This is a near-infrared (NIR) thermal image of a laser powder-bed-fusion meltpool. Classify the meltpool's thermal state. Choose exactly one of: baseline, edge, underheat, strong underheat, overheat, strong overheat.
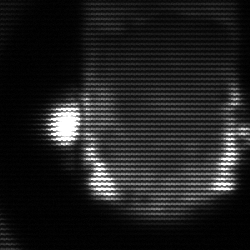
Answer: baseline